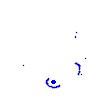
Particle: electron